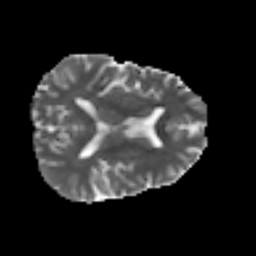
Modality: MD
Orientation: axial
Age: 40
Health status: ill
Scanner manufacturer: philips
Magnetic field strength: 3 T
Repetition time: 9 s
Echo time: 0.127 s